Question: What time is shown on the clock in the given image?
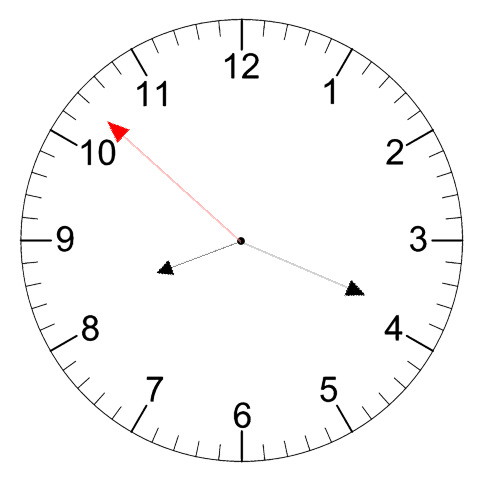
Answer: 08:18:52